Field crop: maize
Growth stage: 1
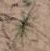
Species: salsola